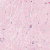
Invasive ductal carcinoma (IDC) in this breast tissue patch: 0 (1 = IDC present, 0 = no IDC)